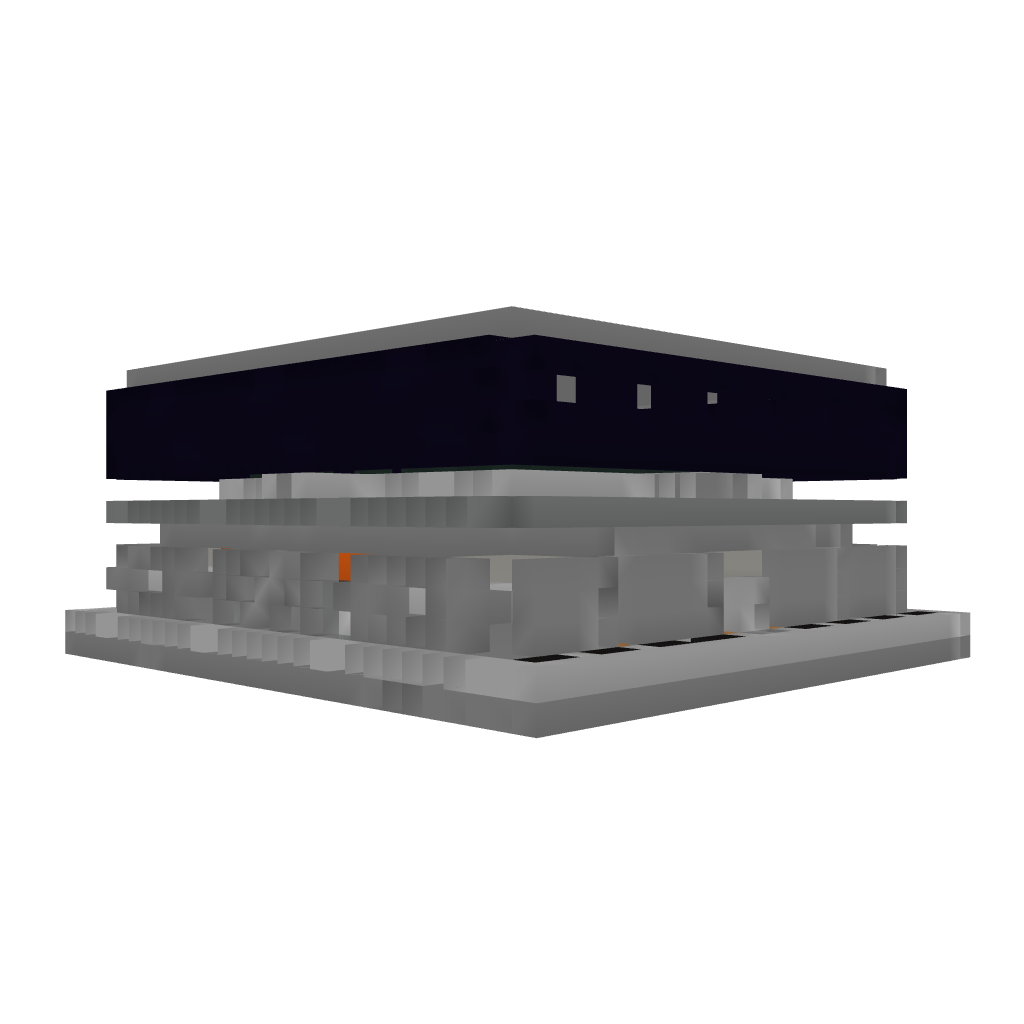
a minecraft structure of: Monster Trap